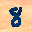
Label: 8